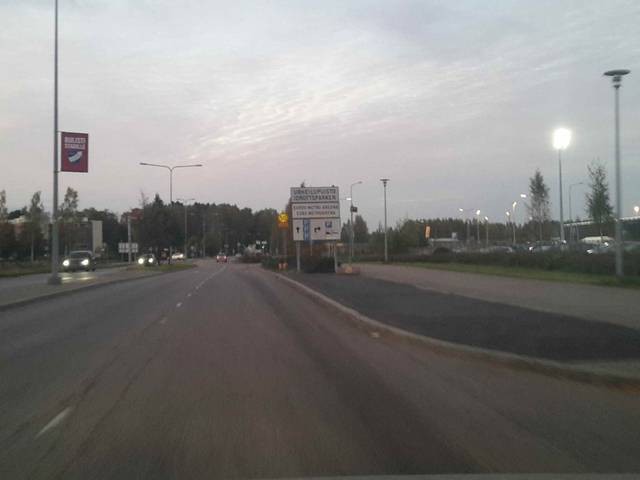
Region: Finland
Coordinates: 60.176, 24.779